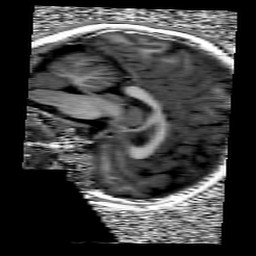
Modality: UNIT1
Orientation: sagittal
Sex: male
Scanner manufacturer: siemens
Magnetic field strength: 3 T
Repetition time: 5 s
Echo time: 0.00355 s